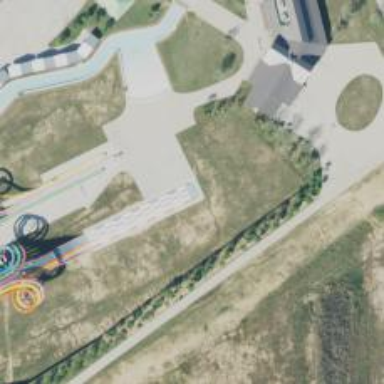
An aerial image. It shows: Water slide attraction.